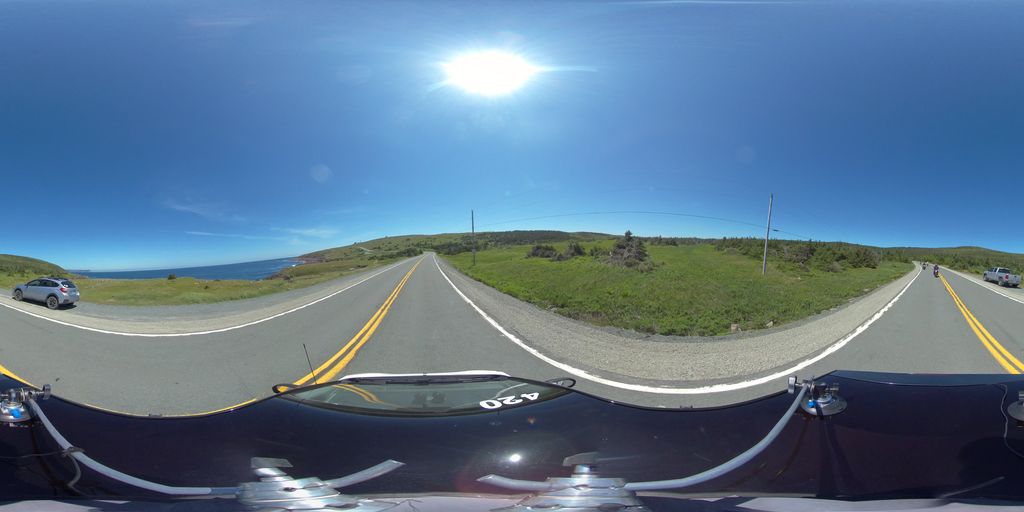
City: st_johns